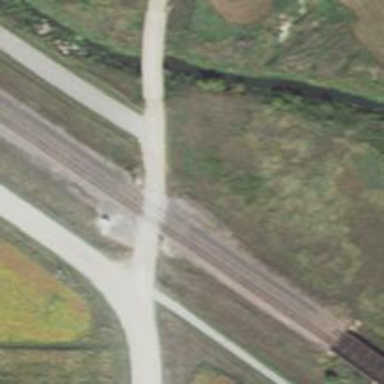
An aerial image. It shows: Railway level crossing.